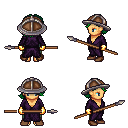
a pixel art fantasy rpg character, female body template, human, tanned skin, purple robe, teal pants, green swoop hairstyle, chain helm, gold gloves, brown shoes, spear, four views (front, back, left, right), 2x2 character sprite sheet, small pixel art, hard edges, no anti-aliasing